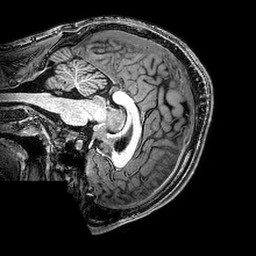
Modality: T1w
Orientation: sagittal
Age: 20
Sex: male
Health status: healthy
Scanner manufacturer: philips
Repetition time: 0.008238 s
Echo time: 0.00378 s